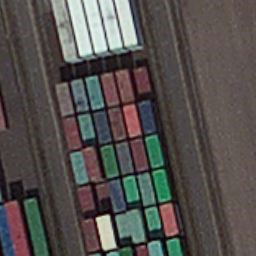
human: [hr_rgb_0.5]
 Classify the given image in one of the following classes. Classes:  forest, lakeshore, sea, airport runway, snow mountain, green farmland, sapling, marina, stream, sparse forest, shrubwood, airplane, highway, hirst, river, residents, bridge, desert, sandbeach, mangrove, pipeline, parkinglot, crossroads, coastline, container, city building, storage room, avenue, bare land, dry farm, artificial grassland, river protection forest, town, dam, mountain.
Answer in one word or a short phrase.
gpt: container